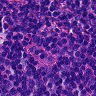
Metastatic tissue present: no